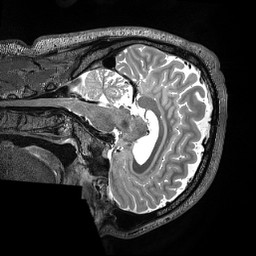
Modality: T2w
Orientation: sagittal
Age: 30
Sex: male
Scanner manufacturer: siemens
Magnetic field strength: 3 T
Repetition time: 3.2 s
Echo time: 0.563 s